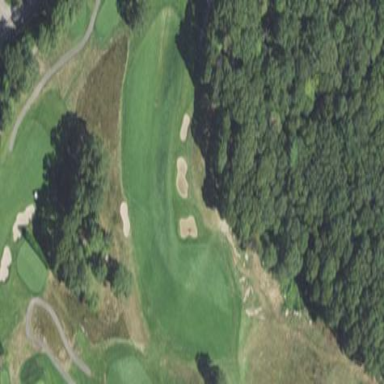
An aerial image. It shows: Golf fairway surrounded by grass.